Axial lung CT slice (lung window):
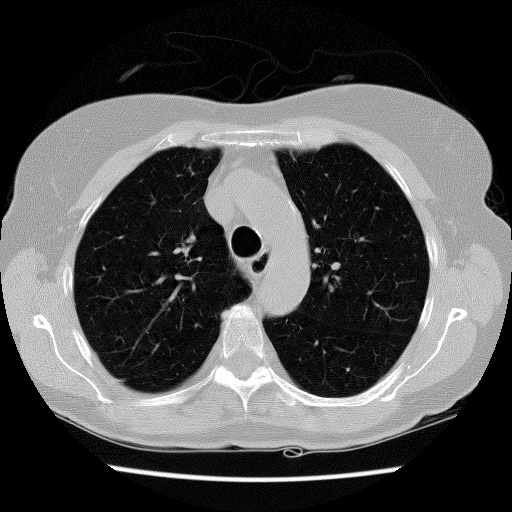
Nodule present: no